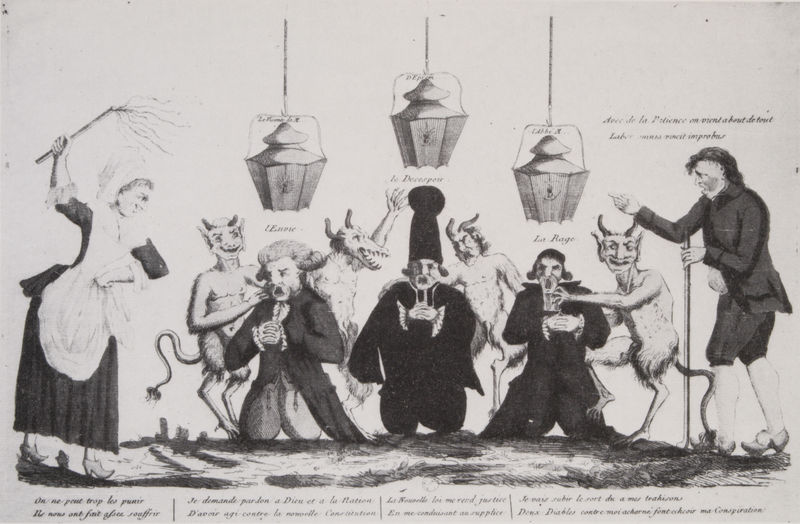
Titel: Beichte und Züchtigung des Vicomte de Mirabeau, des Herrn d'Espremenil und des Abbé Maury
Standort: Paris
Institution: Bibliothèque Nationale.
Schlagwörter: dunkel, feuer, gruppe, mann, schatten, weiß, frauen, menschen, frankreich, frau, geste, grau, hell, hut, kleid, kleider, lampe, lampen, laterne, laternen, licht, mitte, männer, schwarz, skizze, zeichnung, gesellschaft, haube, rock, tanz, gericht, mütze, richter, horn, erde, natur, weide, boden, geistlicher, haare, mantel, adel, drei, lampions, locken, stock, hufe, perücke, schwanz, schürze, magd, schrift, papier, schuhe, stab, bäuerin, gewicht, reisig, grafik, graphik, monochrom, schriftzug, beleuchtung, figuren, französisch, angst, bischof, frack, karikatur, münder, symmetrie, inschrift, robe, besen, zeigen, lachen, vier, buch, glaube, religion, druck, schwarz weiß, radierung, stich, lithografie, karrikatur, politik, revolution, satire, text, knien, obrigkeit, schläge, soldat, strafe, waffe, peitsche, volk, bleistift, beten, gebet, schuh, dämon, französische, fraun, kasten, moral, mamsell, pfarrer, stäbe, fegefeuer, hölle, jüngstes gericht, qual, schreien, teufel, wesen, knieend, kniend, mittelalter, gedicht, klerus, knieen, pastor, priester, religiös, schwingen, mönch, wut, geistliche, schwänze, zentrum, adliger, hörner, geistig, geistlich, aufklärung, perücken, rebe, eimer, gefäße, betend, schlagen, rute, belzebub, satan, luzifer, jakobiner, beschreibung, erklärung, pater, ziegen, klauen, holzschuhe, dämonen, fratzen, hexe, mephisto, holzschuh, perrücken, peitschen, beischrift, stände, kniende, masken, anfassen, dienstbotin, erläuterung, katzenschwanz, öllampen, gerte, katholisch, gehörnt, folter, beelzebub, bekanntmachung, höllenwesen, lampion, zwang, gebete, sünden, rabbi, sünder, auspeitschen, geissel, geisel, john, reue, laster, bestrafung, quälen, hiebe, verspotten, grauen, pein, ablass, parabel, vorgaben, wilhelm busch, advokat, adle, pfaffen, propaganda, lucifer, amüsant, dämonenf, furchteinflösend, hiufe, holzpantienen, höllenbrut, katzenschwantz, konstabile, monochromk, pain, phntasie, revolutionf, rutte, sunnate, tugendterror, volkgsgericht, zeitungfd, arikatur, la rage, leugnen